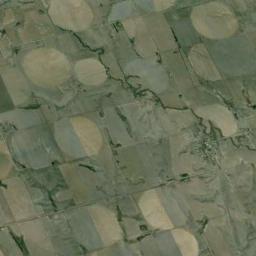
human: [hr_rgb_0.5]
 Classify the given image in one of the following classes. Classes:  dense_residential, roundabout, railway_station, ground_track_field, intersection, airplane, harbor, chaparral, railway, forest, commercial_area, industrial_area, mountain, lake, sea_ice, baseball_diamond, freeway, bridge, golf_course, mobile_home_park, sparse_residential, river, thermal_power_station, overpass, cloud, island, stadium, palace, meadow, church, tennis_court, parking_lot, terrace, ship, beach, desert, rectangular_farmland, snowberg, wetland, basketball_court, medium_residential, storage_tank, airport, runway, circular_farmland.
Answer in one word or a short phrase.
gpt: circular_farmland